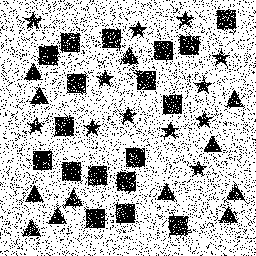
Squares: 18
Triangles: 12
Stars: 12
Total shapes: 42